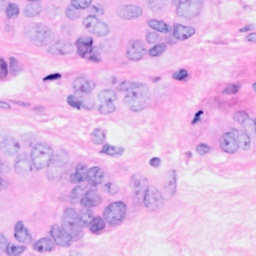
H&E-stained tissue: Breast